Interaction volume radius: 10 \u00c5
Interaction volume height: 30 \u00c5
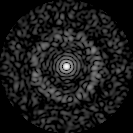
Disorder parameter: 0.8523